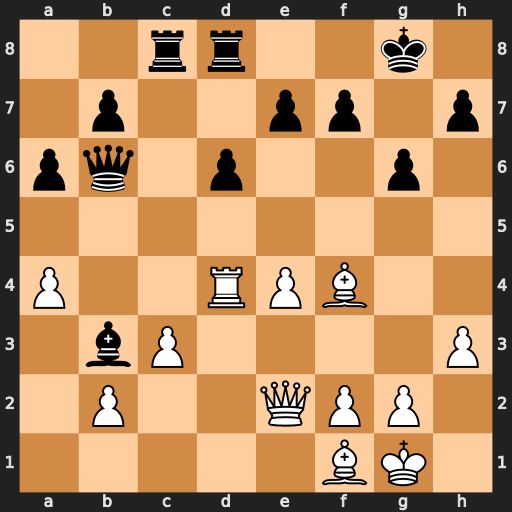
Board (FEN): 2rr2k1/1p2pp1p/pq1p2p1/8/P2RPB2/1bP4P/1P2QPP1/5BK1
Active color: w
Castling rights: -
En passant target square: -
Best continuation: Rb4 Qxb4 cxb4